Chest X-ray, AP view. Patient: 61 years old, sex F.
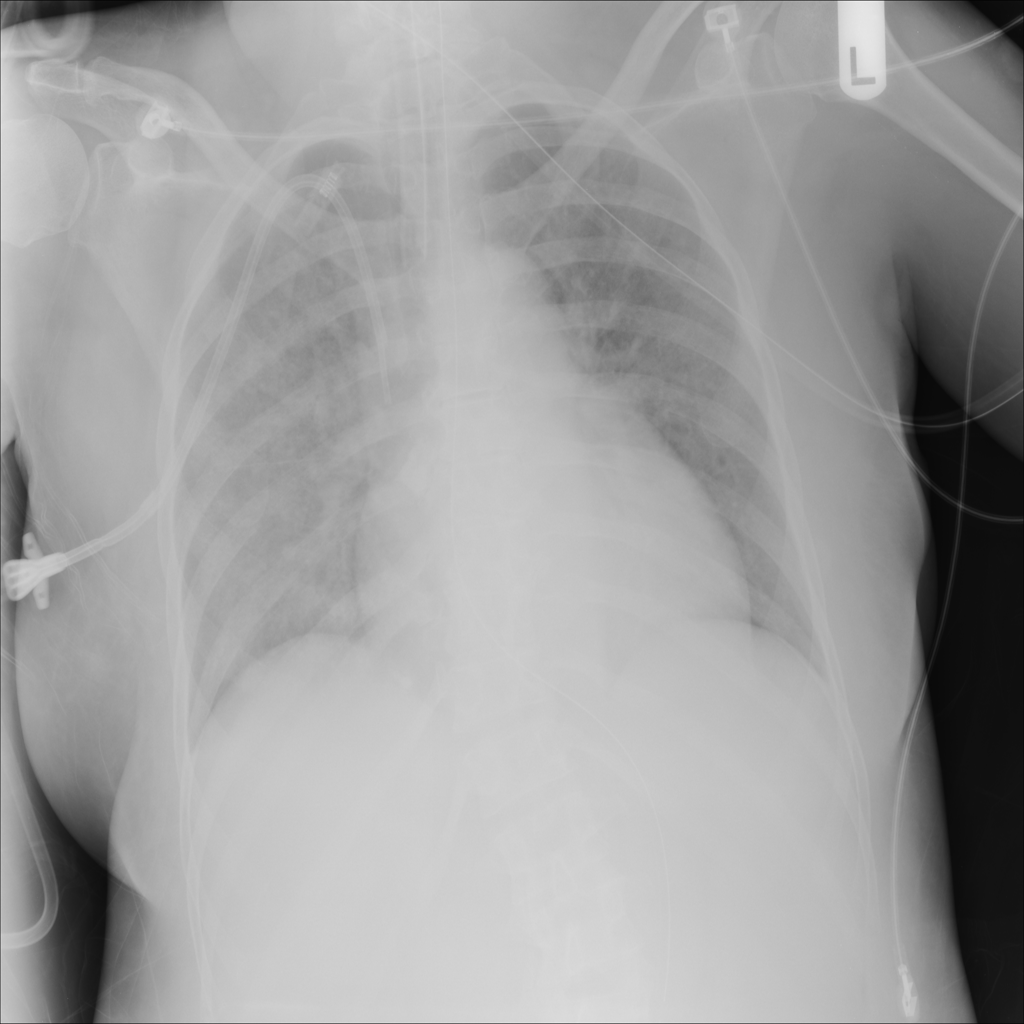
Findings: No Finding